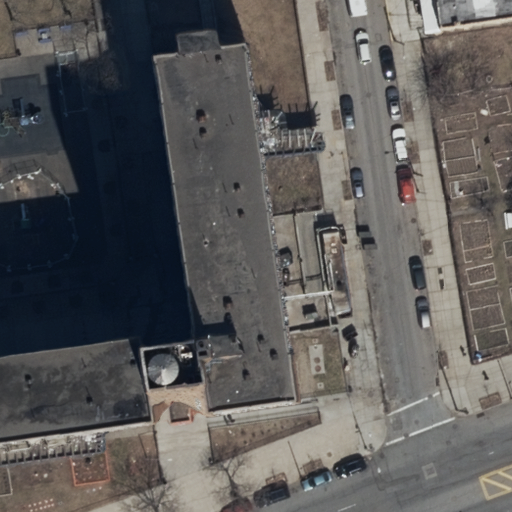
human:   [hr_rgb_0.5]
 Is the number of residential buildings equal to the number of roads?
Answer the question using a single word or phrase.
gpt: no

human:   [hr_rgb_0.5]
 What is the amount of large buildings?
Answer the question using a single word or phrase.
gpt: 1

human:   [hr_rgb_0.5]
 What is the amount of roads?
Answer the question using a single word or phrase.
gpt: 3

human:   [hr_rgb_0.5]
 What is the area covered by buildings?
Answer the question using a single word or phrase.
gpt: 1891m2

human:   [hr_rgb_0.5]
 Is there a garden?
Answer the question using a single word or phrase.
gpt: yes

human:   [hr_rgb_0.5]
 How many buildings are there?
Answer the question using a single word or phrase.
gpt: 2

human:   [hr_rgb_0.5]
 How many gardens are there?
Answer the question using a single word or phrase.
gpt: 1

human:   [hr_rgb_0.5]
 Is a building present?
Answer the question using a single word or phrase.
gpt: yes

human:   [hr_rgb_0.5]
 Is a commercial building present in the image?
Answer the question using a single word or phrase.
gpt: no

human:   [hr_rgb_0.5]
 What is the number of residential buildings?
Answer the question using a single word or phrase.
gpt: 2

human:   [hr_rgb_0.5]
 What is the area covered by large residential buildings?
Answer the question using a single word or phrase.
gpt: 1870m2

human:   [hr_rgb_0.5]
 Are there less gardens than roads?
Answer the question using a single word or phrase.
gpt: yes

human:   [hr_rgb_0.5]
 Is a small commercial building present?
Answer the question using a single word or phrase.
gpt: no

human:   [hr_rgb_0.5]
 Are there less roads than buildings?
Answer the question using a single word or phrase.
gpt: no

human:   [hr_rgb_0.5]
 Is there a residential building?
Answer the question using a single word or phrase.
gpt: yes

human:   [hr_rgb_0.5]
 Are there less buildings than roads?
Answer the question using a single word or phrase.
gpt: yes

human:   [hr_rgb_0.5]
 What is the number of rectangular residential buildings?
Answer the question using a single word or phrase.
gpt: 1

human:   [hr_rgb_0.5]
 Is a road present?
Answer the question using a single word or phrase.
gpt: yes

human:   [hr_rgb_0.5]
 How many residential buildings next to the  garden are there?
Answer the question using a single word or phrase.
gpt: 2

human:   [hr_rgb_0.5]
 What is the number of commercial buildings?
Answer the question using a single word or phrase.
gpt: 0

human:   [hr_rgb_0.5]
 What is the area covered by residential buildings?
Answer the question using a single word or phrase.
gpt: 1891m2

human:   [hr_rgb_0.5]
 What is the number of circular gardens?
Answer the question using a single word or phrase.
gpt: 0

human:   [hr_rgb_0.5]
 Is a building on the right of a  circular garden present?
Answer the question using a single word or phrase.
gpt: no

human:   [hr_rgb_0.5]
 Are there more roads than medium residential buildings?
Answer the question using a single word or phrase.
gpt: yes

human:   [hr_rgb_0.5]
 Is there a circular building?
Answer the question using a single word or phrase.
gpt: no

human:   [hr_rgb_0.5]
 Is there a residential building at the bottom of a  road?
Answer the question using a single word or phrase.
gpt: no

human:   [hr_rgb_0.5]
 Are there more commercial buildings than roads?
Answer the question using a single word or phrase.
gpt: no

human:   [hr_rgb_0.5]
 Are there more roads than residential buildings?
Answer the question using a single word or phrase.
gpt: yes

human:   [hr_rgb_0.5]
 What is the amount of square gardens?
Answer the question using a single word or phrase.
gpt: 0

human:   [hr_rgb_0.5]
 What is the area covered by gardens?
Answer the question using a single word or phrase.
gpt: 861m2

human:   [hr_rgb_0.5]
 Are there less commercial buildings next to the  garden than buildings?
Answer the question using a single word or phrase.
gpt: yes

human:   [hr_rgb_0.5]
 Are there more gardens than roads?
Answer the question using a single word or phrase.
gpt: no

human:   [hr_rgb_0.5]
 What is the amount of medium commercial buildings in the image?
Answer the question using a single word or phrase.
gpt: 0

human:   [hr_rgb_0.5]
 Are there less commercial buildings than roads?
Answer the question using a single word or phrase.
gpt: yes

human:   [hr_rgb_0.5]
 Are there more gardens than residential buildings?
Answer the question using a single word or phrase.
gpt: no

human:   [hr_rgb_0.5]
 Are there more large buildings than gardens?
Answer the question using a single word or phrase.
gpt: no

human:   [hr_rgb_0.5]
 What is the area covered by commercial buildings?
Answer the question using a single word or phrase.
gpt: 0m2

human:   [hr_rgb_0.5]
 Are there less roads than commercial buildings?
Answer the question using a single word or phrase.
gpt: no

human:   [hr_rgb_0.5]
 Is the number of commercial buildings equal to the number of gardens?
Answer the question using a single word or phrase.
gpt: no

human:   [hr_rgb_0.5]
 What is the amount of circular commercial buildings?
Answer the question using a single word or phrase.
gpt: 0

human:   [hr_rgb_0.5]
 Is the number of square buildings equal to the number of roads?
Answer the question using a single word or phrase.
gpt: no

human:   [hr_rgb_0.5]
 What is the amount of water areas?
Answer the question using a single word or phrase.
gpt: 0

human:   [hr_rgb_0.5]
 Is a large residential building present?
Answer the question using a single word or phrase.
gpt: yes

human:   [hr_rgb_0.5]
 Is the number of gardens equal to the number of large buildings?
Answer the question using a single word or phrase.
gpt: yes

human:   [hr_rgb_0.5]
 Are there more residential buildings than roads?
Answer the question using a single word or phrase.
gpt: no

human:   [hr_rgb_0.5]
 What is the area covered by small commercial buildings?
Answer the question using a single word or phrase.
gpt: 0m2

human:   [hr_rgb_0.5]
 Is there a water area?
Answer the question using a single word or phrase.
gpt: no

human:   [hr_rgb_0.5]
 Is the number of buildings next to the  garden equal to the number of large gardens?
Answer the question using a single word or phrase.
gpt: no

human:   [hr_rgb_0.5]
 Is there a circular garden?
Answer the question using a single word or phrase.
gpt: no

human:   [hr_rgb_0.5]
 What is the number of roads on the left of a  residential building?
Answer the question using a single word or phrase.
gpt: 3

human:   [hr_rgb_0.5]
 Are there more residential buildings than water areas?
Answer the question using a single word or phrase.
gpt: yes

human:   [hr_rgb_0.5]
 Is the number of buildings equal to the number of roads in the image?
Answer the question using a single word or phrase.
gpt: no

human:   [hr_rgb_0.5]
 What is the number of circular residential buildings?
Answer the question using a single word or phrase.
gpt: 0

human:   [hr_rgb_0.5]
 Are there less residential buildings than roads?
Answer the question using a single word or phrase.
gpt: yes

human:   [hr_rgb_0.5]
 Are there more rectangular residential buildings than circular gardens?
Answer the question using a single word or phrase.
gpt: yes

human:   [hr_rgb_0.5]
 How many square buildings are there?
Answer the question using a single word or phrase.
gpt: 0

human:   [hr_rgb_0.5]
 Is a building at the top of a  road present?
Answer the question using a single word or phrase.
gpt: yes

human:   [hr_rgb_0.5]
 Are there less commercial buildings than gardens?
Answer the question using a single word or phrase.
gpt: yes

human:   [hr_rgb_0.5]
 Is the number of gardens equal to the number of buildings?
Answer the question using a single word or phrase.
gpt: no

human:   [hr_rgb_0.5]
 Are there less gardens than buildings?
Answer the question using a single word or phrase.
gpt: yes

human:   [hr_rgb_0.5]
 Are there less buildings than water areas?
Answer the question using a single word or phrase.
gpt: no

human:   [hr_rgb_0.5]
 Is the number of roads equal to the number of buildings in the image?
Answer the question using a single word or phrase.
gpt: no

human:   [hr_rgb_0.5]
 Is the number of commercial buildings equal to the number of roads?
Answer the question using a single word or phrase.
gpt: no

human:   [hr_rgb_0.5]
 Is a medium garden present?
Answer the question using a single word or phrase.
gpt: no